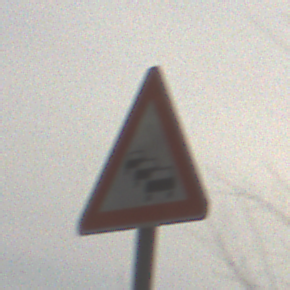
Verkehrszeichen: Stau
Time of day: MorningAfternoon
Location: Outdoor (Nature)
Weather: PartlyCloudy
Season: Winter
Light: Natural